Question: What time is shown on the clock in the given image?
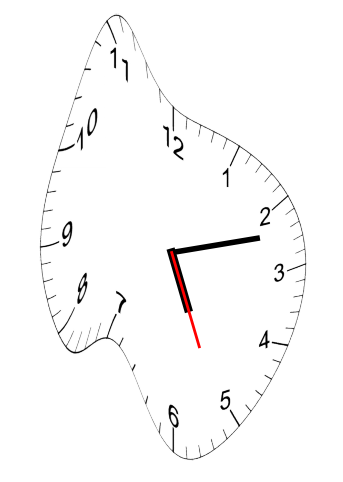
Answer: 05:12:26